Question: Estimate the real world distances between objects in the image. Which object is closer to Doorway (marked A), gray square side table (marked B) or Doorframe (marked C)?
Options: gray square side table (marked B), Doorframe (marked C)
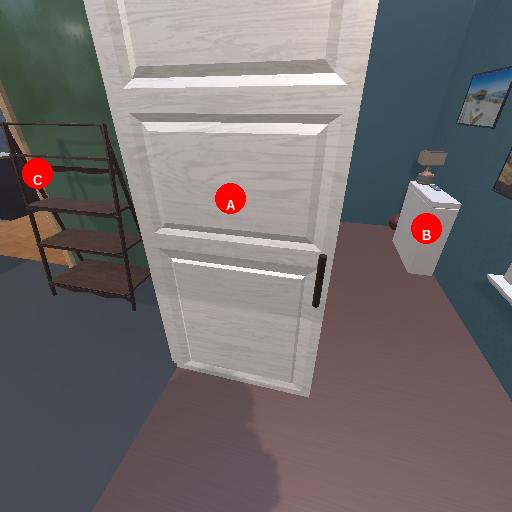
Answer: gray square side table (marked B)